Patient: sex F, age 60
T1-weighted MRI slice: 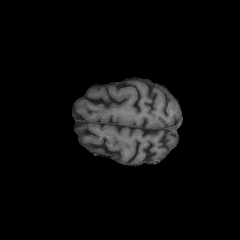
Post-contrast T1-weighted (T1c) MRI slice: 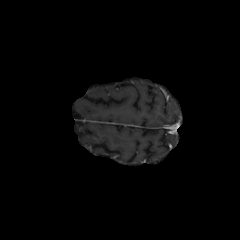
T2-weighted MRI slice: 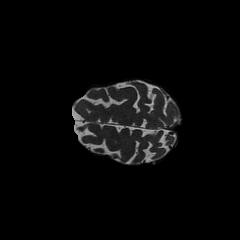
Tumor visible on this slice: no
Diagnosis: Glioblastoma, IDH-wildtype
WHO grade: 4